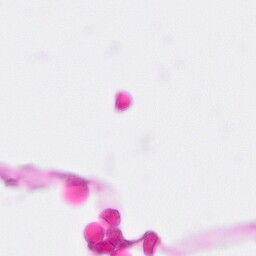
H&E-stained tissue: Pancreatic